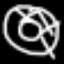
Label: donut